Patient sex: M
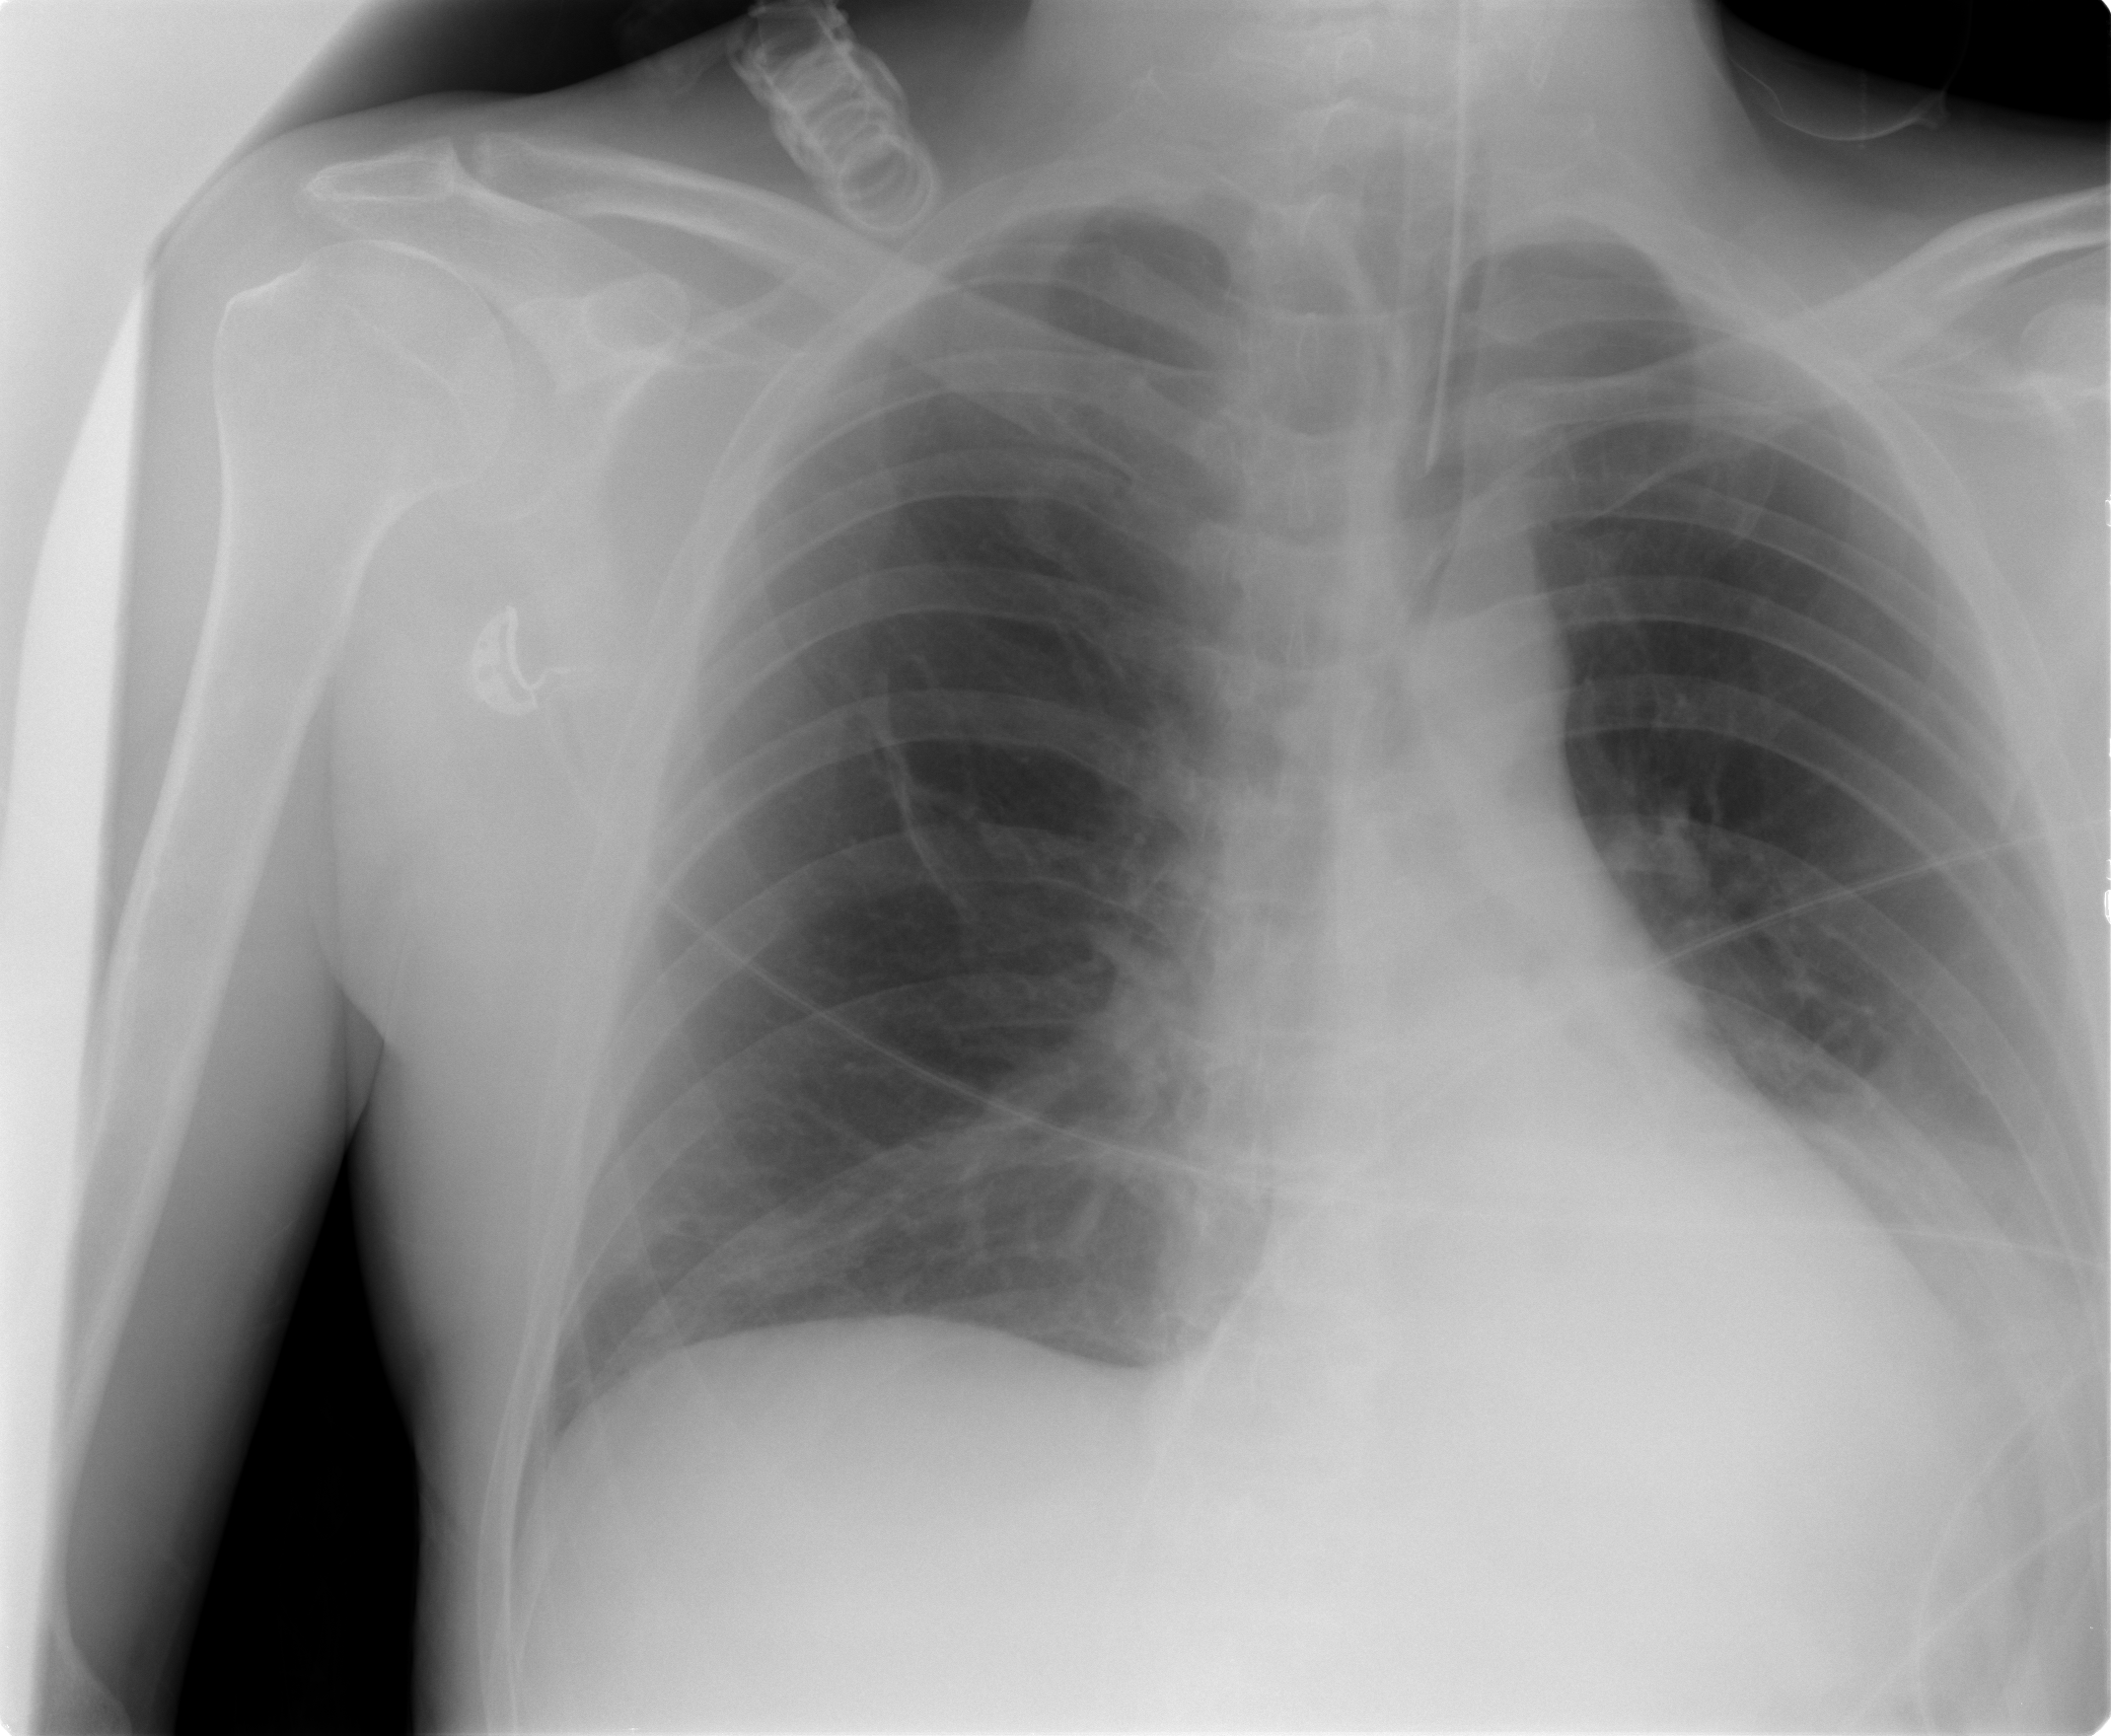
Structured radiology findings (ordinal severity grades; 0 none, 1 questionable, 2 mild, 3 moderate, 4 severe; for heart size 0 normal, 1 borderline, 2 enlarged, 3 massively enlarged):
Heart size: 0
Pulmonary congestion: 0
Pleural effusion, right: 0
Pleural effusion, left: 2
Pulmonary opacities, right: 0
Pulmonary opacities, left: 0
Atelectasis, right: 0
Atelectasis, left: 2